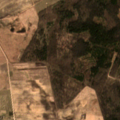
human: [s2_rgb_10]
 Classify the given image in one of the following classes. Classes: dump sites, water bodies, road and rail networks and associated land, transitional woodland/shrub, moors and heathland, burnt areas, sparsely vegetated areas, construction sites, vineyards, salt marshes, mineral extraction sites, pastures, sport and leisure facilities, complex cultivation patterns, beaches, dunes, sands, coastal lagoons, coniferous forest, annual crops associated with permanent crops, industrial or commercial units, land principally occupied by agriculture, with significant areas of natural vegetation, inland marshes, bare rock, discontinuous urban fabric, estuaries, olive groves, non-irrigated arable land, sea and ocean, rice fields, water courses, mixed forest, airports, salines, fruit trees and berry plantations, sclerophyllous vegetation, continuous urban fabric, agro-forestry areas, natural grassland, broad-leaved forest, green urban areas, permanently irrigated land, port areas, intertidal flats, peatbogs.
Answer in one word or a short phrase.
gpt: non-irrigated arable land, broad-leaved forest, mixed forest